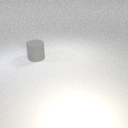
large gray rubber cylinder